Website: bh-photo
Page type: address-validator
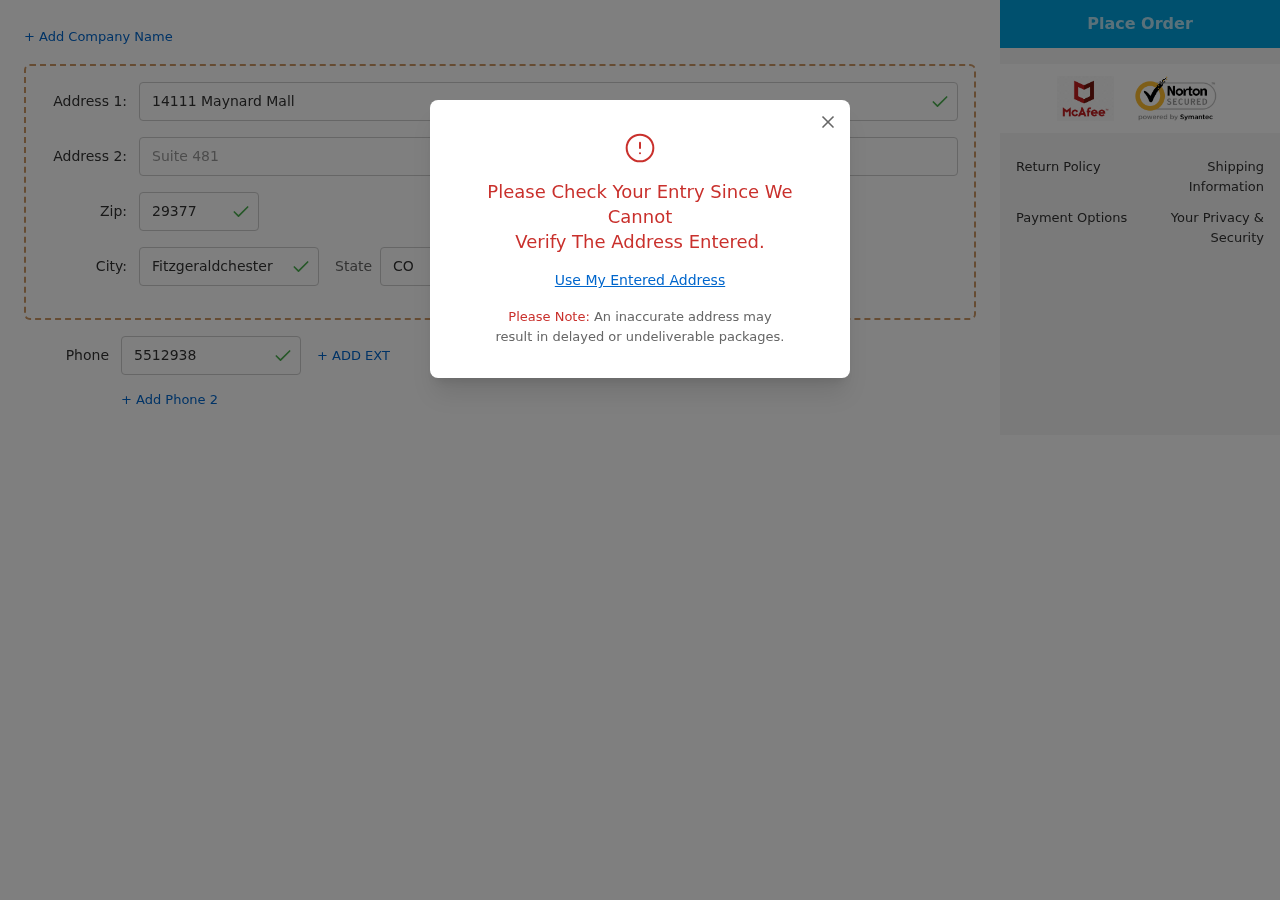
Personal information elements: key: PII_CITY
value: Fitzgeraldchester
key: PII_PHONE
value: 5512938979
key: PII_POSTCODE
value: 29377
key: PII_STATE_ABBR
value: CO
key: PII_STREET
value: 14111 Maynard Mall
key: PII_STREET2
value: Suite 481